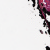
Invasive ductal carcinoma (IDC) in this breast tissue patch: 0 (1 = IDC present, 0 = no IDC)